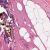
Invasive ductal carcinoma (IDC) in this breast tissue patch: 0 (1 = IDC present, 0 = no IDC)